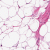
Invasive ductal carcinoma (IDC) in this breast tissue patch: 0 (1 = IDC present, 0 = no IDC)